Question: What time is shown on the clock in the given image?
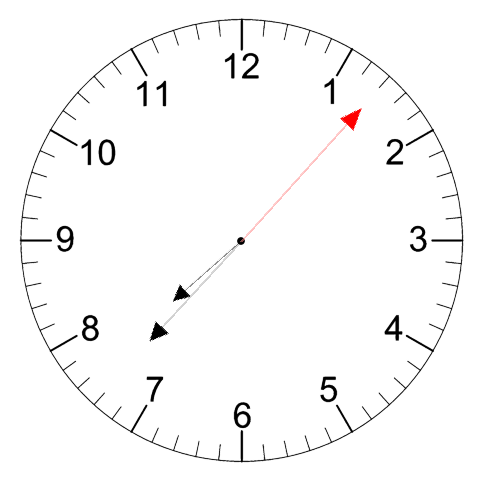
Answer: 07:37:07